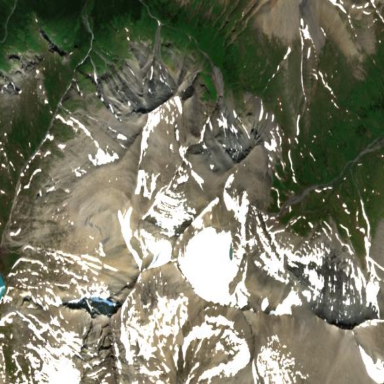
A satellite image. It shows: Majestic glacier in the distance.